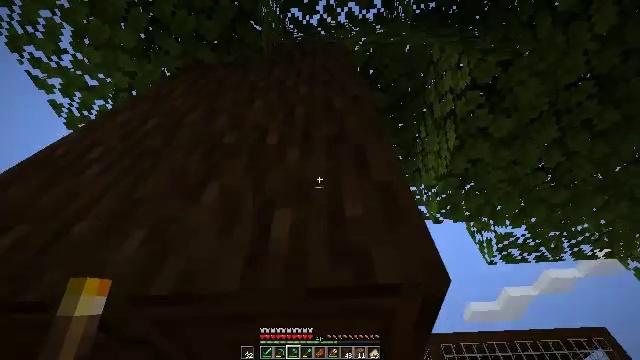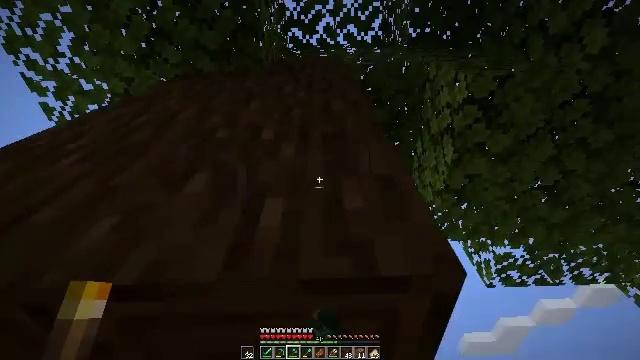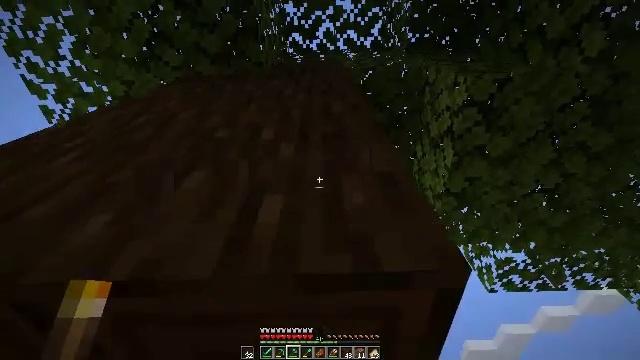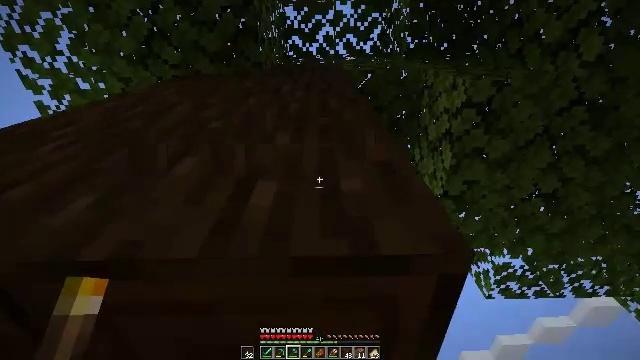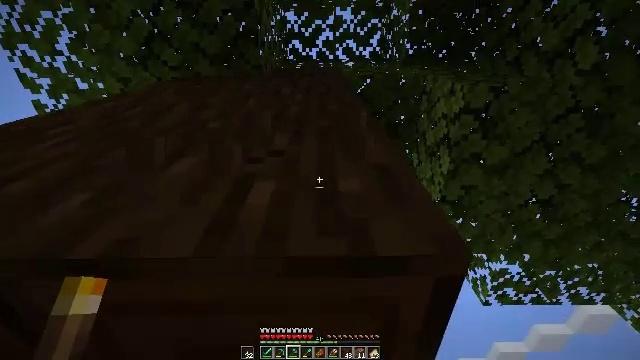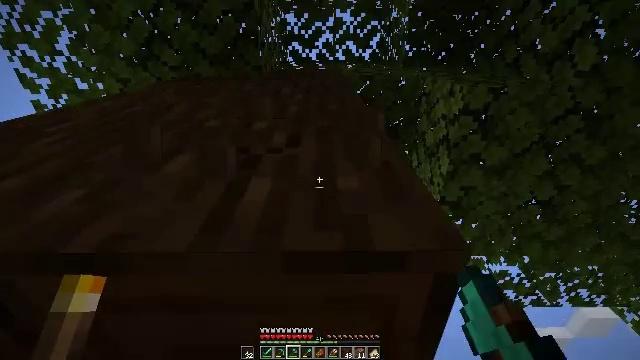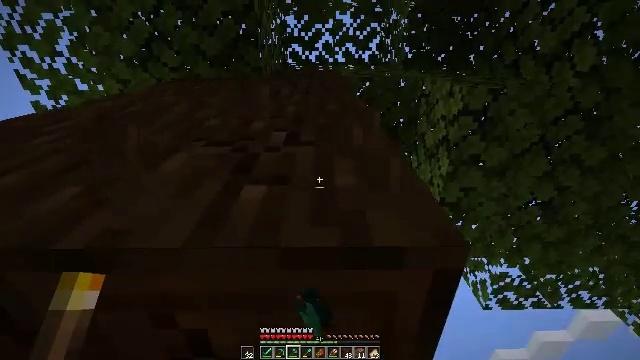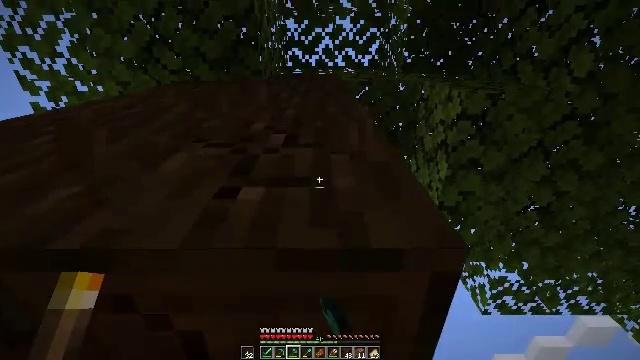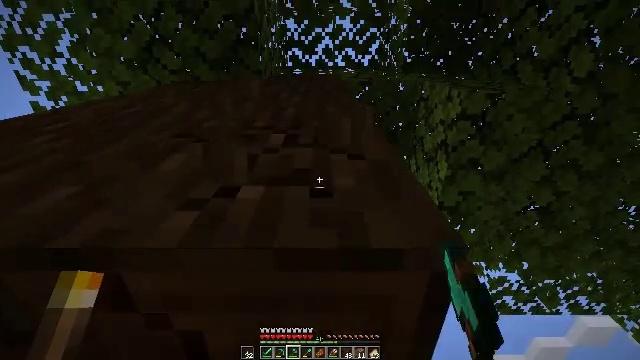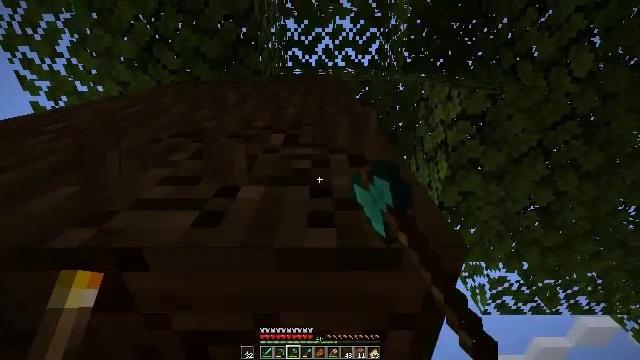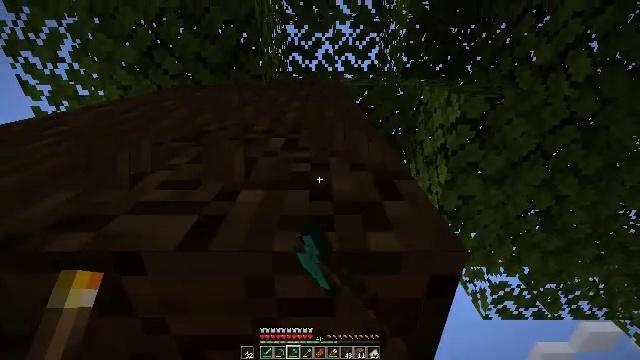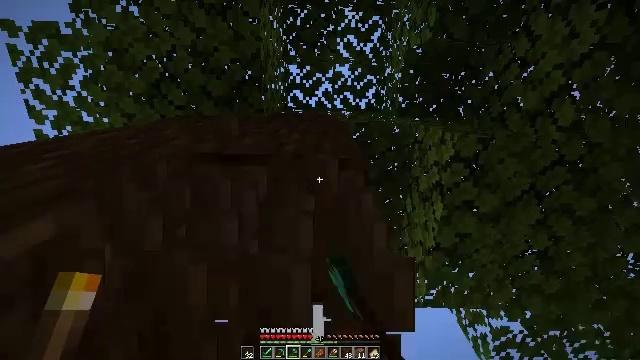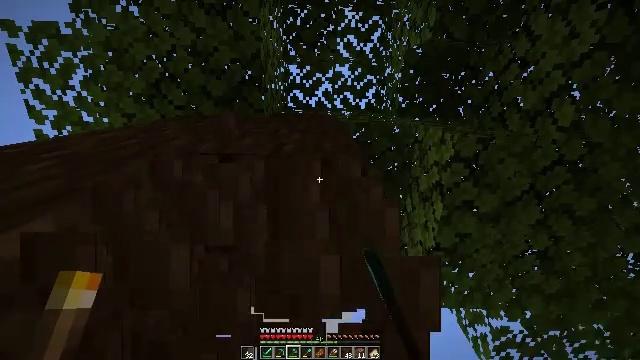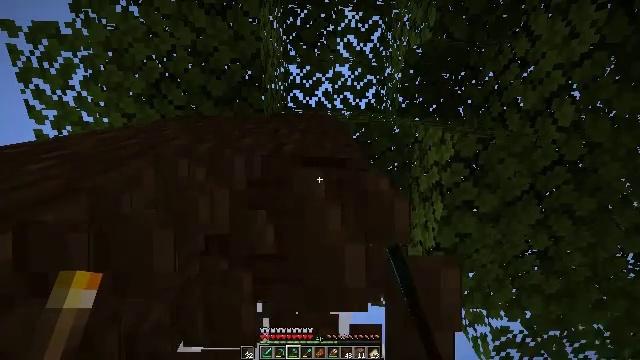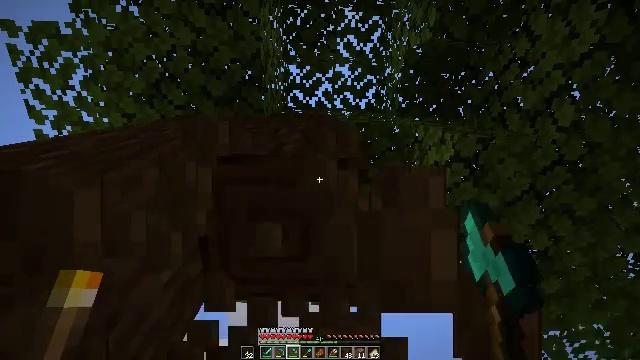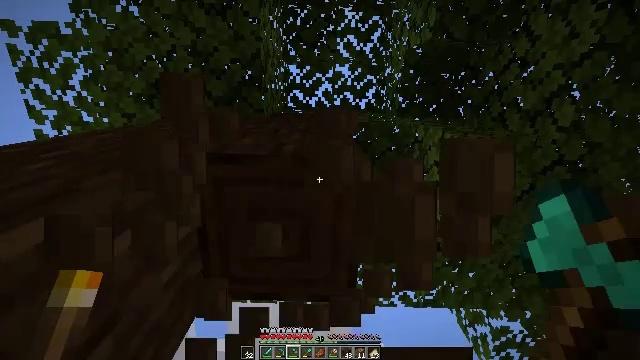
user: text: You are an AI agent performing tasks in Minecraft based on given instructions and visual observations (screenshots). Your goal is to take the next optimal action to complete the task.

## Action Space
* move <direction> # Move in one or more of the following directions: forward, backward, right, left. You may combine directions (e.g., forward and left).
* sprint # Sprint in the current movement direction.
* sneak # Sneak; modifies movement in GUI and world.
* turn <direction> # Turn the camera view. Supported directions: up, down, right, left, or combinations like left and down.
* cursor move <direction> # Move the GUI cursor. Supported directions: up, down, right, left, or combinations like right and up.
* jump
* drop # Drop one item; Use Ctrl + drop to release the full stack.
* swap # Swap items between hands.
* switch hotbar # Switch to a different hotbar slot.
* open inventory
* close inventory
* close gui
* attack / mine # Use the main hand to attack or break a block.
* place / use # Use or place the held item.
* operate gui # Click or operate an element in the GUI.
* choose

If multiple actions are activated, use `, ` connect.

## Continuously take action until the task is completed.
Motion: motion action
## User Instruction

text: Break the dark oak log in the forest.
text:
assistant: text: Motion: turn right and up, attack / mine
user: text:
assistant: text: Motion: turn up, attack / mine
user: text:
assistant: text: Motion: turn right and up, attack / mine
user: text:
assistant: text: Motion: attack / mine
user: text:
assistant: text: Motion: attack / mine
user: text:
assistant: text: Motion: attack / mine
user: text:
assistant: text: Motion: attack / mine
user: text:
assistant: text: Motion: attack / mine
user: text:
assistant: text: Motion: attack / mine
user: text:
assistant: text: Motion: attack / mine
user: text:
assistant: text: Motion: turn right and up, attack / mine
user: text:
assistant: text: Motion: no_op
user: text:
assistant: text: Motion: no_op
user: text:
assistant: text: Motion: no_op
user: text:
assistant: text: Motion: no_op
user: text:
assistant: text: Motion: no_op
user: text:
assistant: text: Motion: no_op
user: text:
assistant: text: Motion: no_op
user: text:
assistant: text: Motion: no_op
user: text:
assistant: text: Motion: no_op
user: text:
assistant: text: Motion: no_op
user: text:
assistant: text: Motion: no_op
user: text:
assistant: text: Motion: no_op
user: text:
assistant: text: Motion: no_op
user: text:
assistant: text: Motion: no_op
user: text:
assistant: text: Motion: no_op
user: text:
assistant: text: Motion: no_op
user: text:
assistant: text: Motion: no_op
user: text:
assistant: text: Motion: no_op
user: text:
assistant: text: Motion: no_op